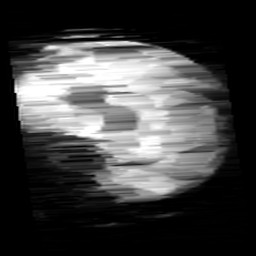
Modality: minIP
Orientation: sagittal
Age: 12
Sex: female
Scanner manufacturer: siemens
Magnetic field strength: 3 T
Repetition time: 0.027 s
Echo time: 0.02 s